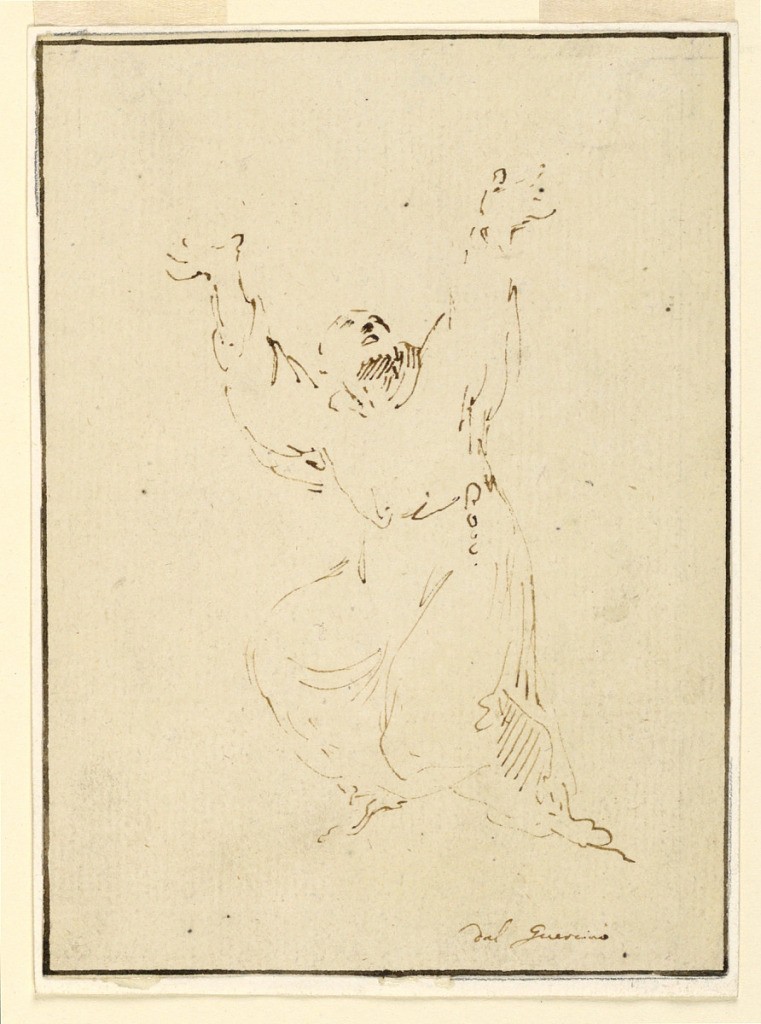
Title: Saint Francis Receiving the Stigmata
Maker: Donato Creti, Italian, 1671–1749
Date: ca. 1720
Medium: Pen and ink on paper, mounted
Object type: Drawing
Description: A friar in the gesture of kneeling down, raising both arms and looking upwards.